Interaction volume radius: 5 \u00c5
Interaction volume height: 15 \u00c5
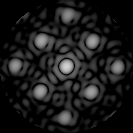
Disorder parameter: 0.1415